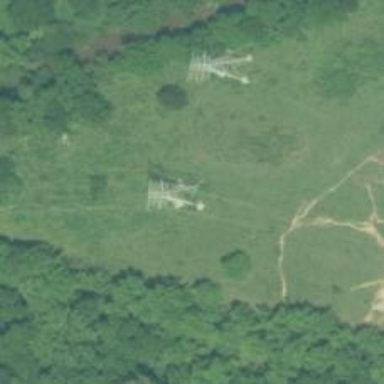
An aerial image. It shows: Lattice structure tower used for power distribution.